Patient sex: F
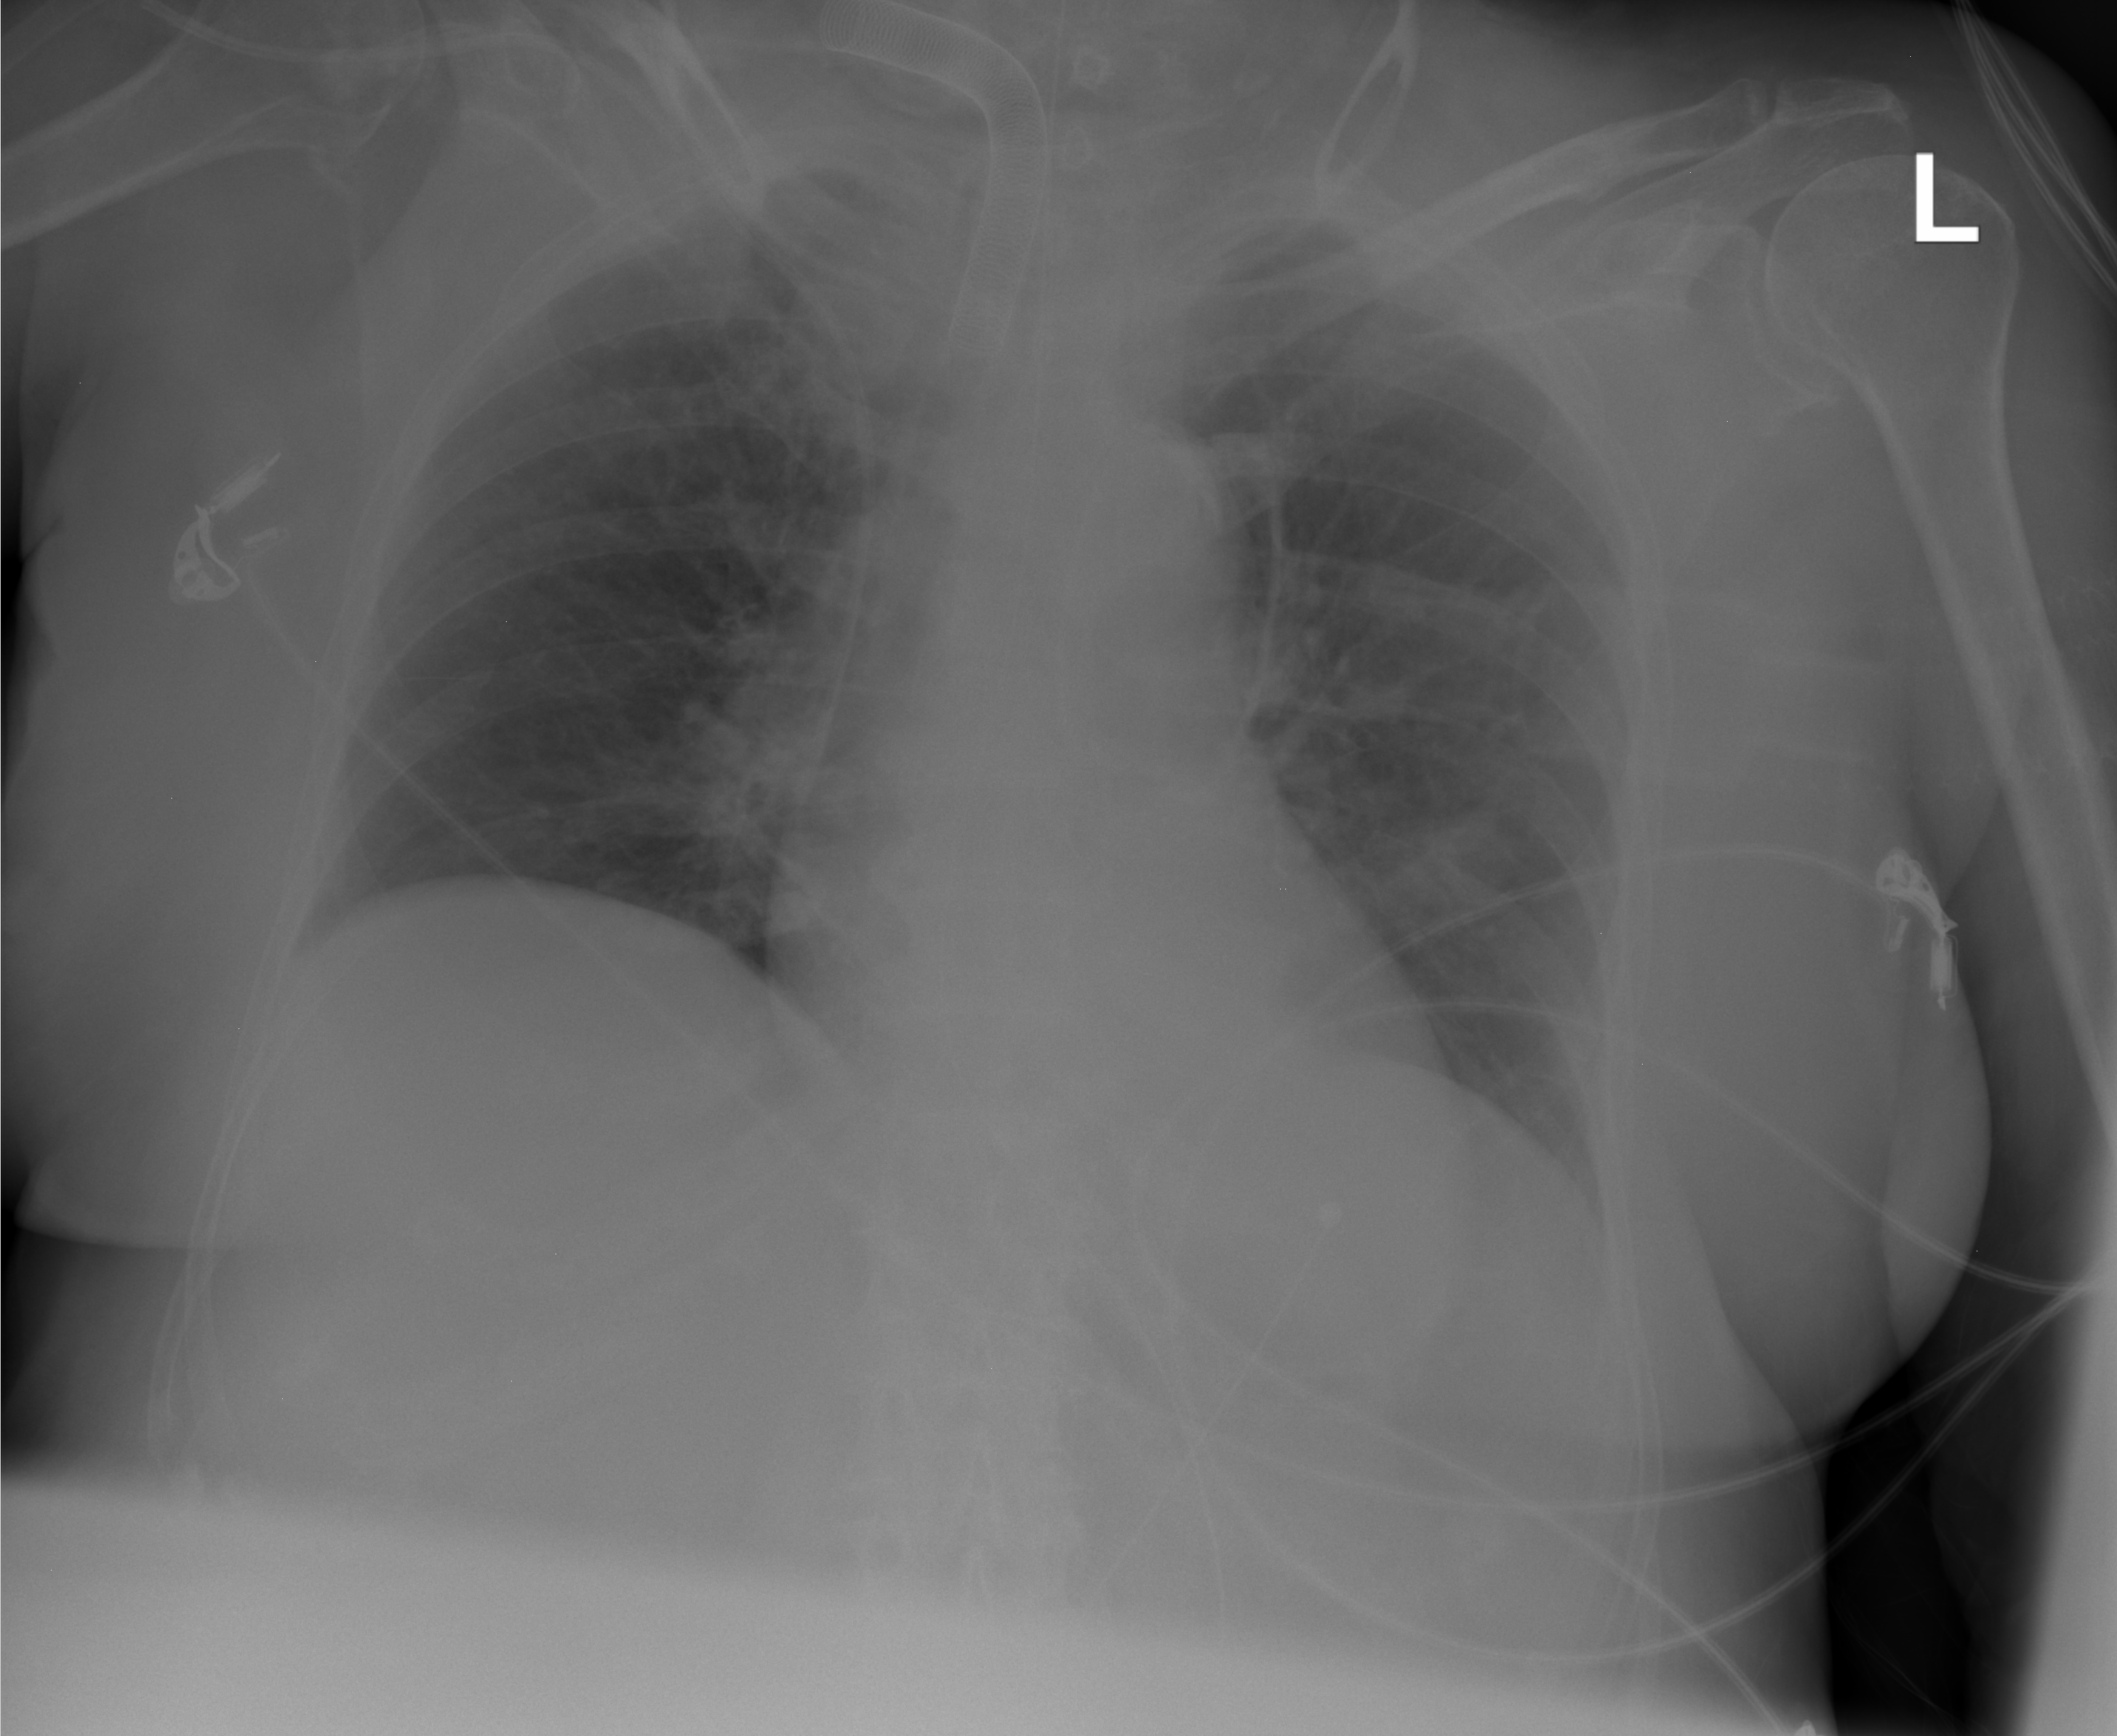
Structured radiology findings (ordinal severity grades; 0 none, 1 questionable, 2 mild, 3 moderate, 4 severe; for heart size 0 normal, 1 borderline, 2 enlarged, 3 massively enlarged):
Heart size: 2
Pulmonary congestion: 0
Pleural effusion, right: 0
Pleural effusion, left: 0
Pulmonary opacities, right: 1
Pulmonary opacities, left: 1
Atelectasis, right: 0
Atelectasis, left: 0